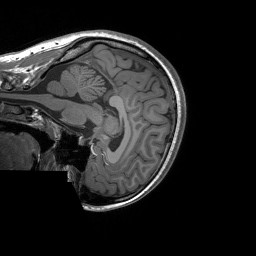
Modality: T1w
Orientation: sagittal
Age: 21
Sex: female
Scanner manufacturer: siemens
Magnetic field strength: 3 T
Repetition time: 1.8 s
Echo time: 0.00252 s